Question: I have a image that has 4 rectangles on it.
The rectangles are '(30, 50, 100, 100), (120, 107, 230, 159), (5 , 210, 70, 233), (133, 20, 328, 80)'

I need to figure out how to translate that to a html page using tables so that each rectangle is one cell.
---
I solved it! Thanks guys :)
I ended up using absolute positioning and divs as per suggestion.
The python code i used is
'''
for i in range(len(rects)):
page.div(style='position: absolute; left: ' + str(rects[i][0]) + 'px; top: ' + str(rects[i][1]) + 'px; width: ' + str(rects[i][2] - rects[i][0]) + 'px; height: ' + str(rects[i][3] - rects[i][1]) + 'px; border: 1px solid green')
page.div.close()
'''
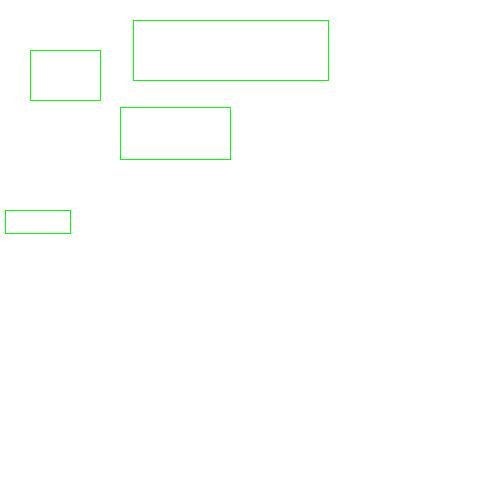
Answer: You can't do it with table cells (in an easy way), but make each rectangle into a div with absolute positioning:
'''
<div style="position: absolute; left: XXpx; top: YYpx; width: ZZpx; height: QQpx; border: 1px solid green" />
'''
You can calculate XX, YY, ZZ and QQ based on the values you alread have for your rectangles.
XX is the first value. YY is the second value. ZZ is the third value minus the first value, and QQ is the fourth value minus the second value.